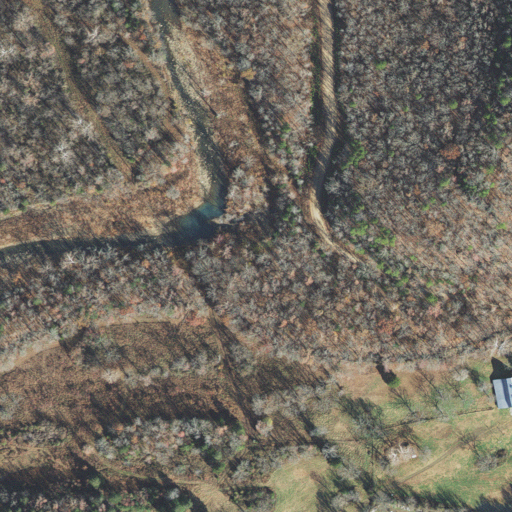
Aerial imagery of valley in Arkansas named Bear Pen Hollow containing deciduous forest, pasture, open development, grassland, mixed forest, and medium intensity development